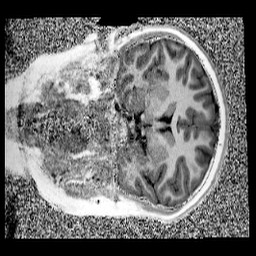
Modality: UNIT1
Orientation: coronal
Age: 12
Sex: female
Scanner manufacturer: siemens
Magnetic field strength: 3 T
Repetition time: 4 s
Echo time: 0.00299 s